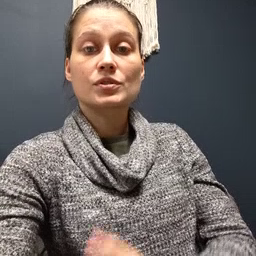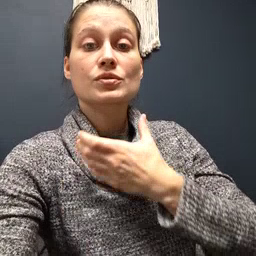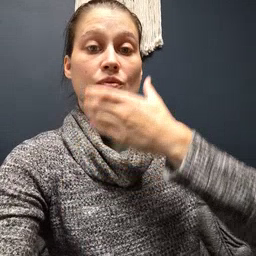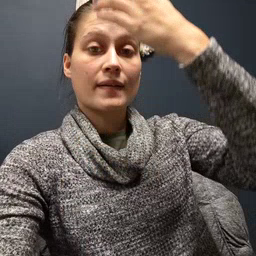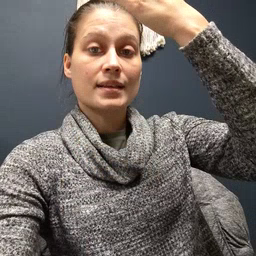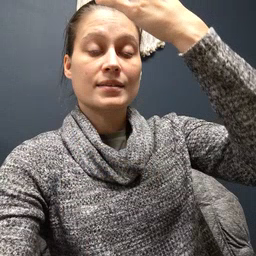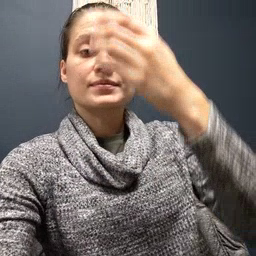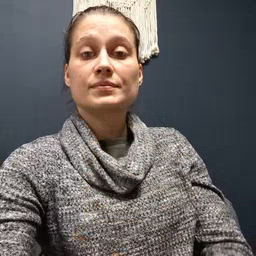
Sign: giraffe